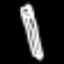
Label: pencil